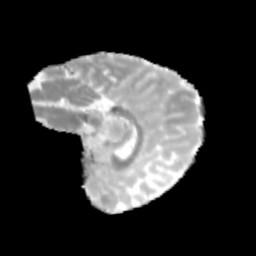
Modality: MD
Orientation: sagittal
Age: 9
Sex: male
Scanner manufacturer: siemens
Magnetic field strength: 3 T
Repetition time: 3.8 s
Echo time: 0.07 s